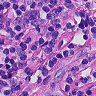
Metastatic tissue present: no